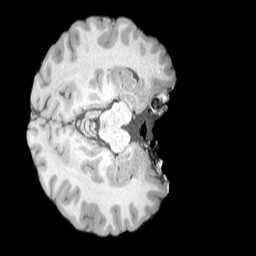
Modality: T1w
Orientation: axial
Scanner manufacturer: siemens
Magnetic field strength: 3 T
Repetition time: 2.08 s
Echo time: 0.00464 s